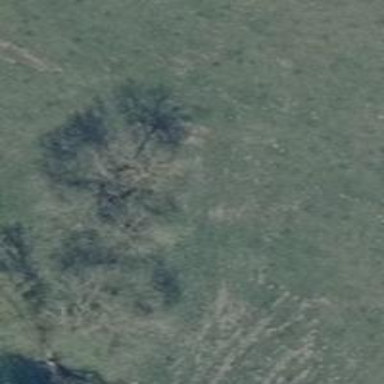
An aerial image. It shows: Row of trees in natural setting.